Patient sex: M
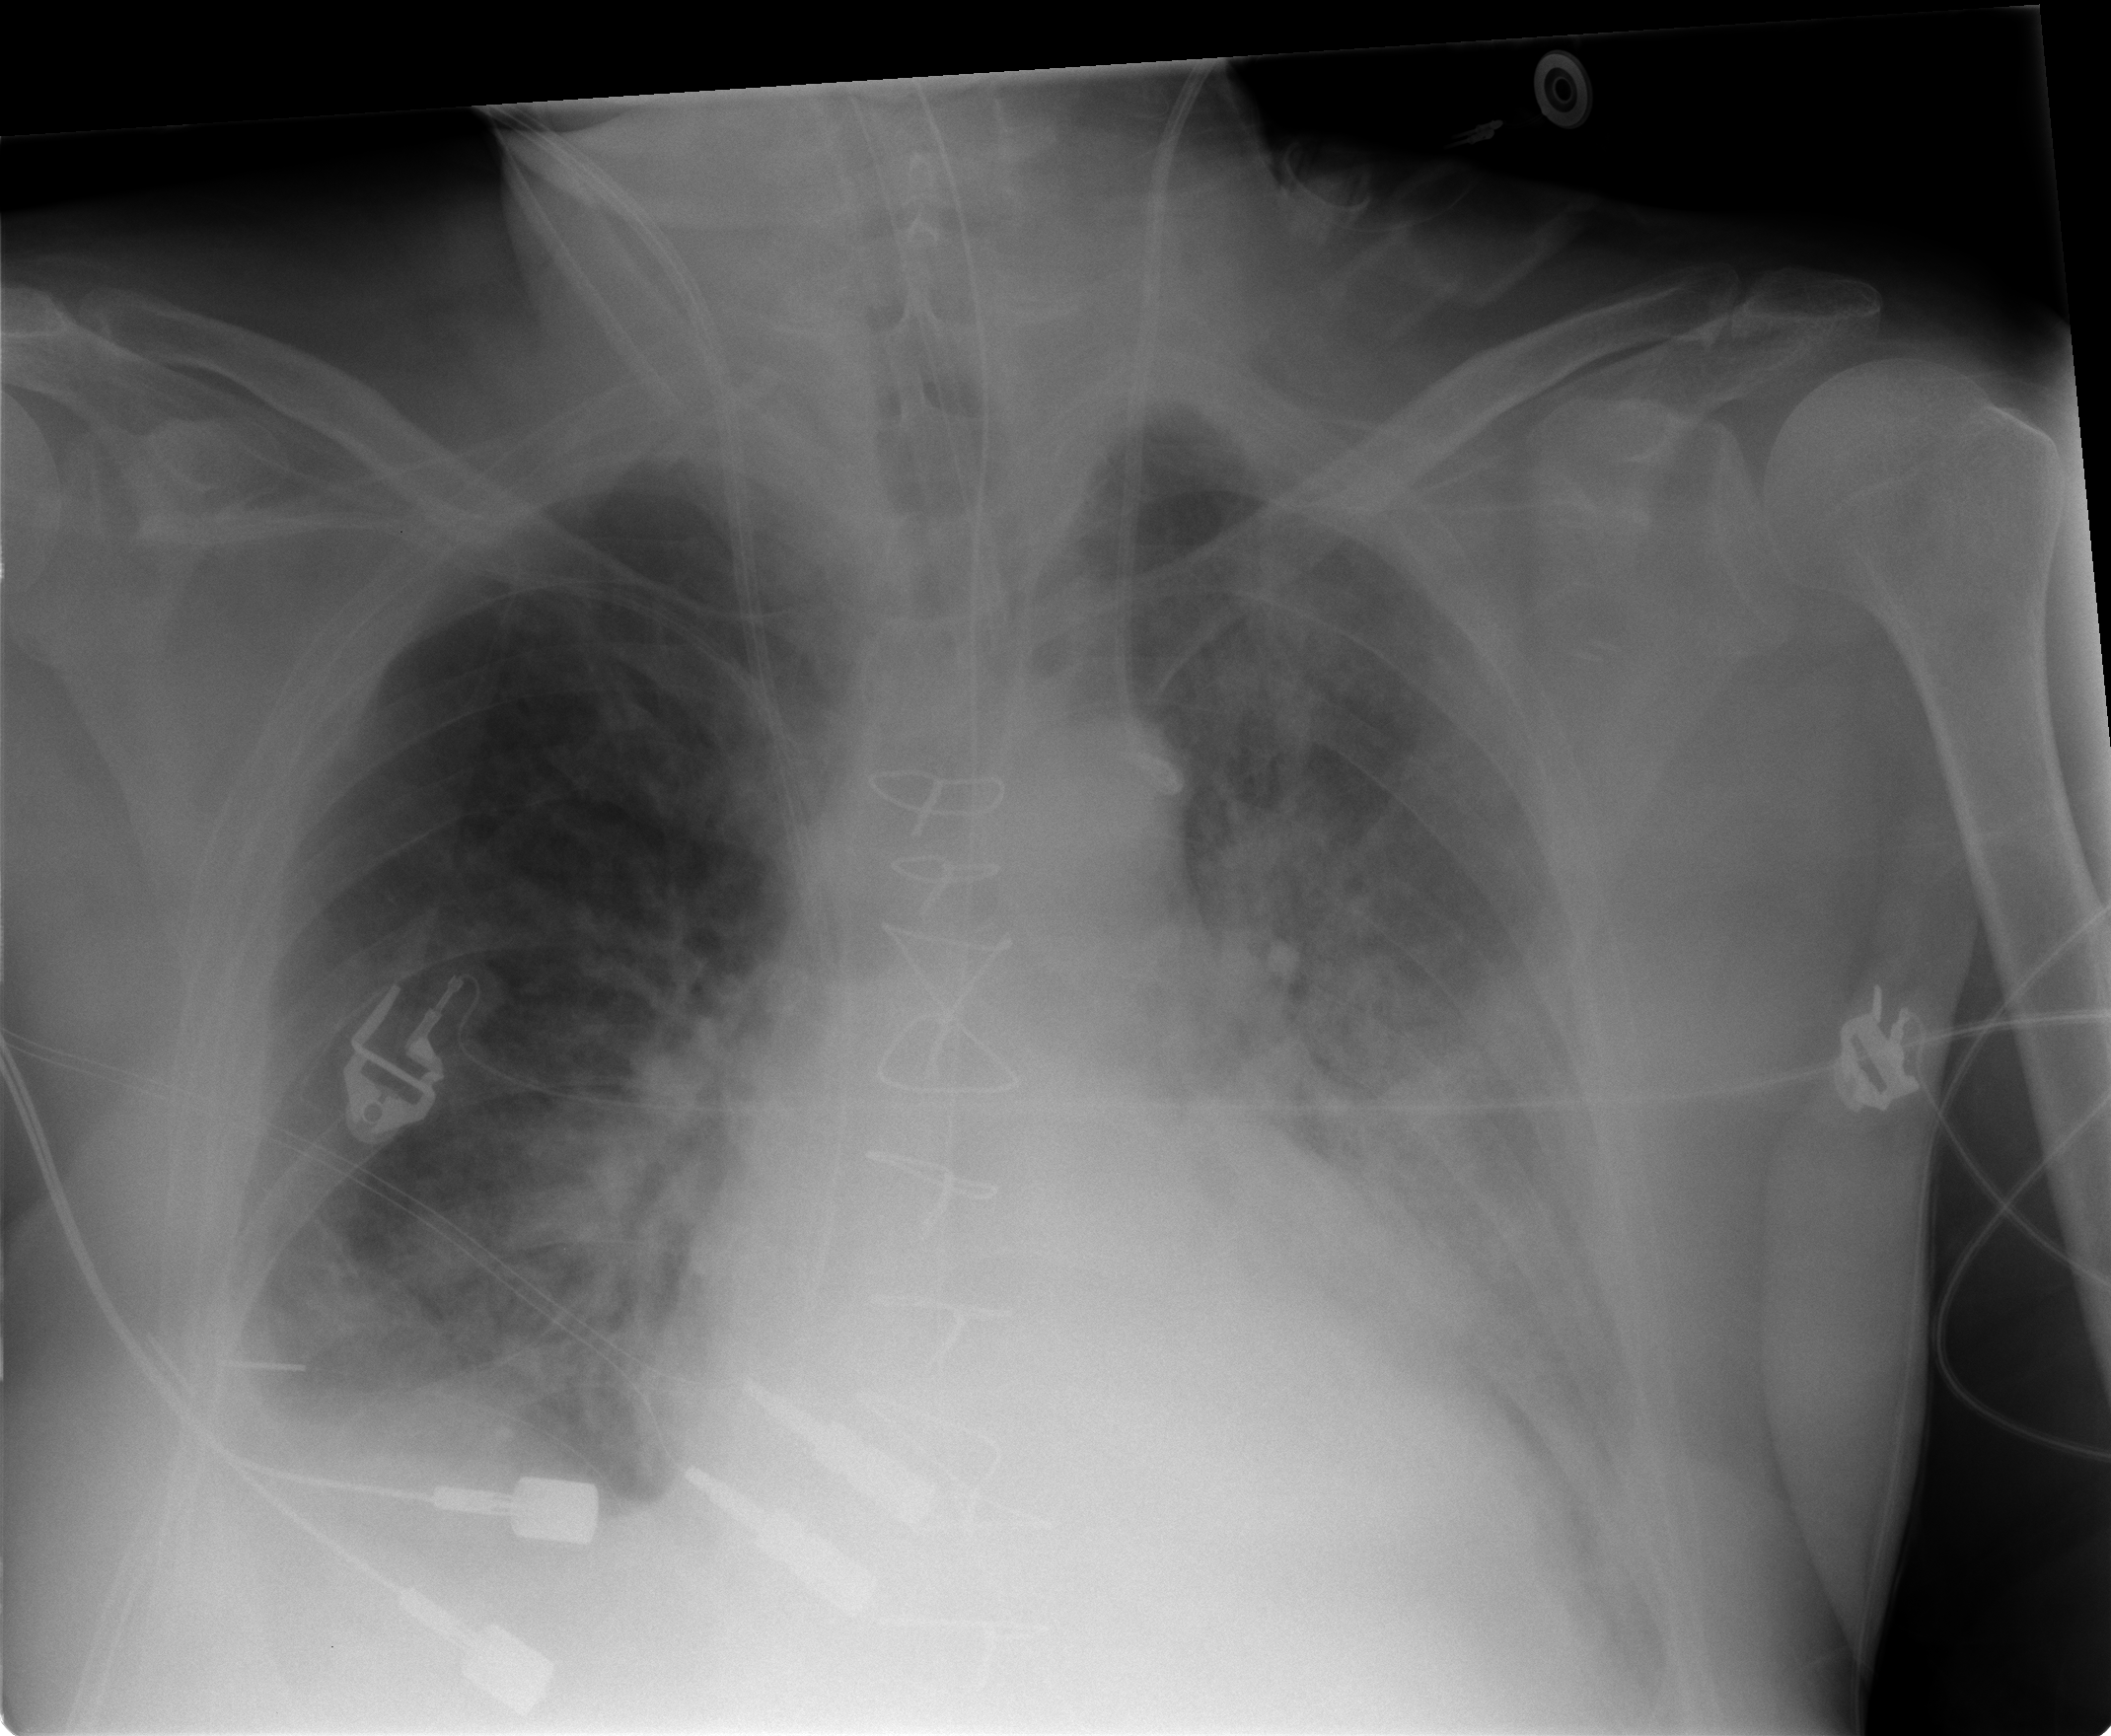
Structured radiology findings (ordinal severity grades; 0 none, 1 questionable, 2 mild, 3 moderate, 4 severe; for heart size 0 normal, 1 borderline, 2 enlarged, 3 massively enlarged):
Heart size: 2
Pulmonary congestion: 2
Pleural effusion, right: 2
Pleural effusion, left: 2
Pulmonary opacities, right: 1
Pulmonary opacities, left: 2
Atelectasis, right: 2
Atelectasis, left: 2